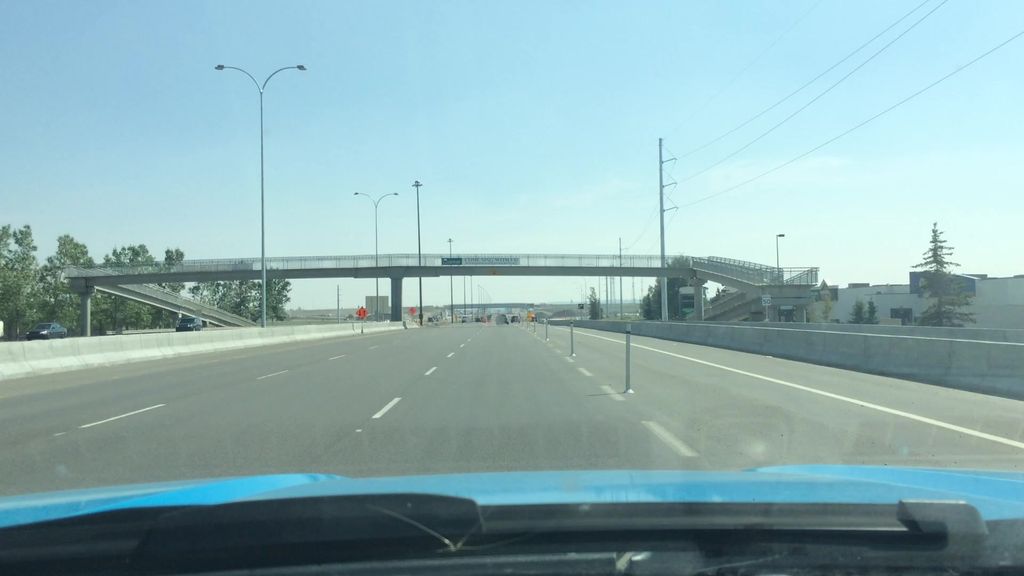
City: calgary